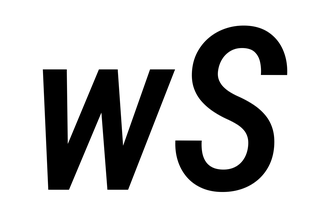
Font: Roboto-Italic_Condensed_Medium_Italic